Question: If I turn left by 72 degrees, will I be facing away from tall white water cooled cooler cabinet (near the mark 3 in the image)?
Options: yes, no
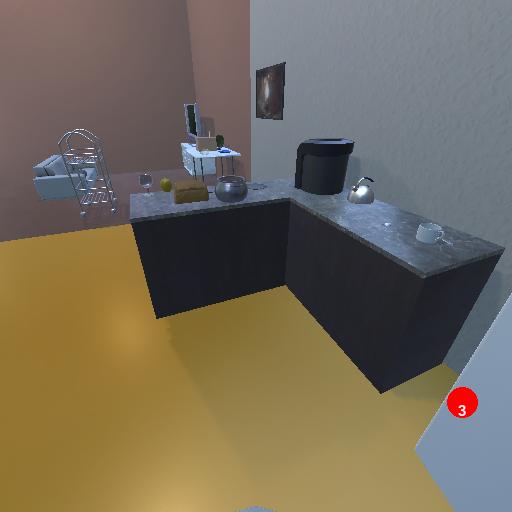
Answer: yes